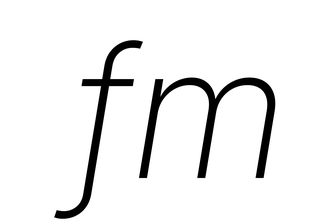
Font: Inter-Italic_ExtraLight_Italic